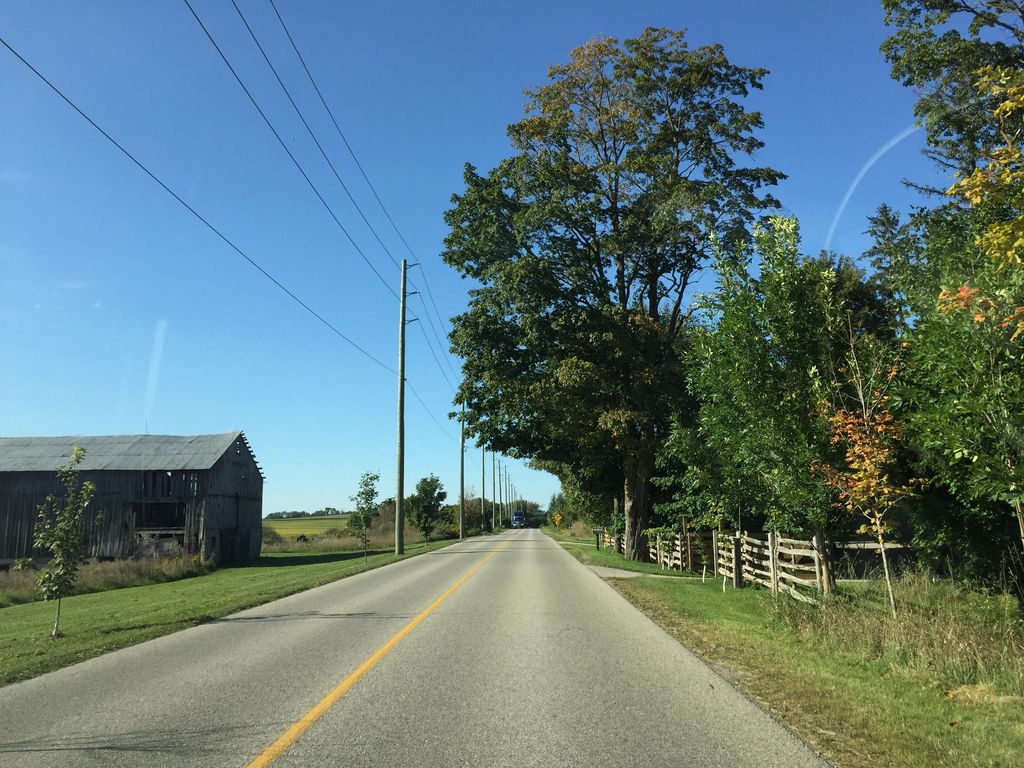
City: kitchener-waterloo